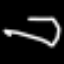
Label: octagon